Field crop: maize
Growth stage: 2
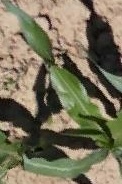
Species: maize